Question: How do I center two items, an image and text together, and have the text fold below when re-sized?
the scenario for small is easy enough, but I having a hard time centering the text vertically on the image inline while centering the full width of the text+image horizontally.

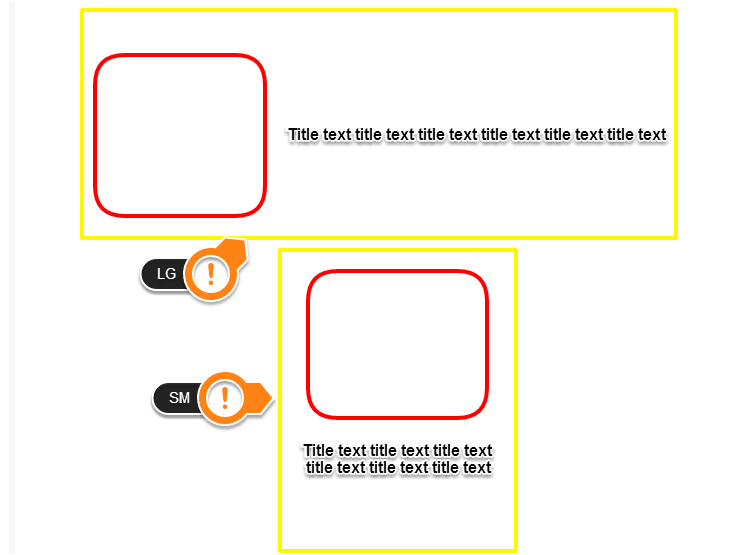
Answer: Try this ..
'''
<div class="col-md-6">
<img src="http://placehold.it/200x200" class="cover">
<span class="caption">Lorem ipsum dolor sit amet, consectetur adipisicing</span>
</div>
'''
In CSS,
'''
.cover{
vertical-align:middle;
}
@media (max-width:1200px) {
.cover{
display: block;
margin: 0px auto;
}
.caption {
text-align: center;
display: block;
}
}
'''
Hope it will be useful for you.